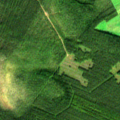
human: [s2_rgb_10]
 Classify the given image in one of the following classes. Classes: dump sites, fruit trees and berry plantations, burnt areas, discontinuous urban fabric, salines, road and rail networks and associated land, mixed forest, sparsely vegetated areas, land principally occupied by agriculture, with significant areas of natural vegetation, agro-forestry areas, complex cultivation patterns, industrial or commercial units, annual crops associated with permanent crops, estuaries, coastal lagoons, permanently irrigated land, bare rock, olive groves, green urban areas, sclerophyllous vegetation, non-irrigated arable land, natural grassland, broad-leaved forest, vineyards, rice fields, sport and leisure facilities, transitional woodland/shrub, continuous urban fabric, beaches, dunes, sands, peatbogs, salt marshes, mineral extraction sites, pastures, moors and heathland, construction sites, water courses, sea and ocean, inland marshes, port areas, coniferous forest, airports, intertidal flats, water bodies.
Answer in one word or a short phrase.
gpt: non-irrigated arable land, coniferous forest, mixed forest, transitional woodland/shrub